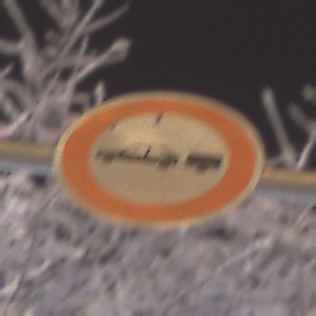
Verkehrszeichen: VerbotPersonenkraftwagenMitAnhaenger
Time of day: Night
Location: Outdoor (Urban)
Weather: Overcast
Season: Winter
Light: Artificial